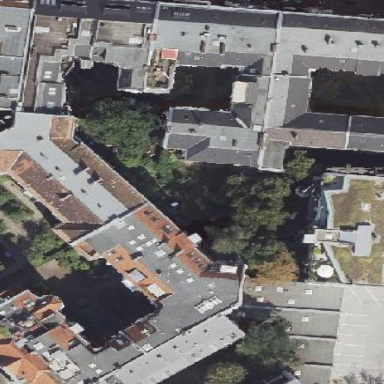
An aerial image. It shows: Unique apartment building with double saltbox roof shape.